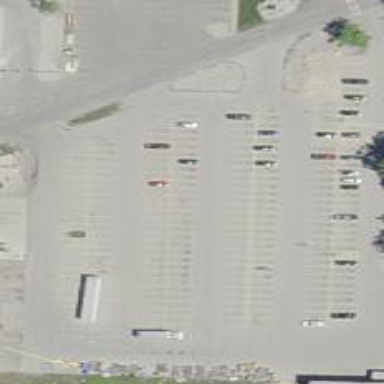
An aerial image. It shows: Parking area.